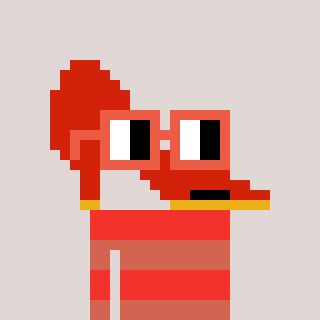
a pixel art character with square orange glasses, a highheel-shaped head and a peachy-colored body on a warm background